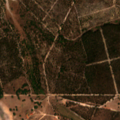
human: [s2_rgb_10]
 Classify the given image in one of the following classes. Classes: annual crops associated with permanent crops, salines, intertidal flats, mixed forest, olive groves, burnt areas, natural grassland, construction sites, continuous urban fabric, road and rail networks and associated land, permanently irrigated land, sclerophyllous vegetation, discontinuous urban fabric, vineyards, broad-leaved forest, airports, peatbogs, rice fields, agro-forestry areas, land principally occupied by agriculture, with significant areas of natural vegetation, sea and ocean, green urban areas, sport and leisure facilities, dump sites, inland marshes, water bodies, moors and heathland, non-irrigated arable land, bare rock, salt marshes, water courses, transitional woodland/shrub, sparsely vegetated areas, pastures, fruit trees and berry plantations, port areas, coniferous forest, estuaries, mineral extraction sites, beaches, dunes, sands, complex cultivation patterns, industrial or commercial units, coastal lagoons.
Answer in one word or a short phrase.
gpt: permanently irrigated land, vineyards, agro-forestry areas, broad-leaved forest, mixed forest, transitional woodland/shrub, water bodies